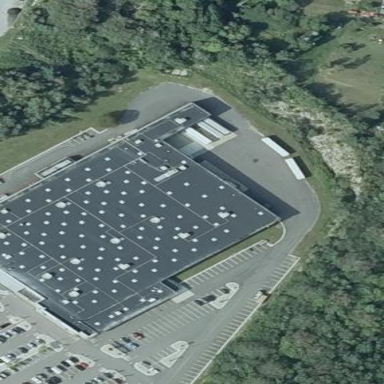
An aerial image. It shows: Wholesale shop located inside building.